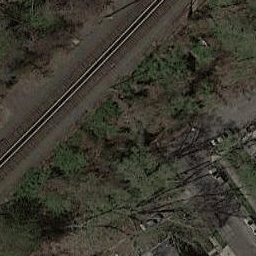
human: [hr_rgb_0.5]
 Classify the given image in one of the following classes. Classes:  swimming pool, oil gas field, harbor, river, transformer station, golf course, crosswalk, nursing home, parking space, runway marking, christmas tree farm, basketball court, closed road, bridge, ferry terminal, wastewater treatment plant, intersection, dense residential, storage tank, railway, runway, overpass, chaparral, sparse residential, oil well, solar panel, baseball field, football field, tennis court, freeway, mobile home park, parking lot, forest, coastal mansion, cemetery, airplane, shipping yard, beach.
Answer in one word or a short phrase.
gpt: railway